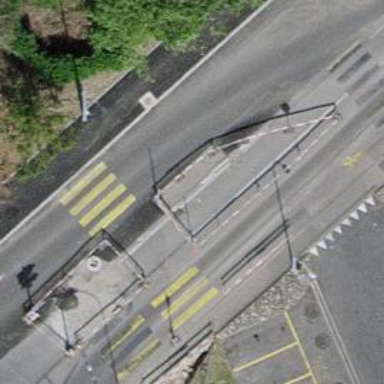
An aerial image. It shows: Road crossing with traffic signals.